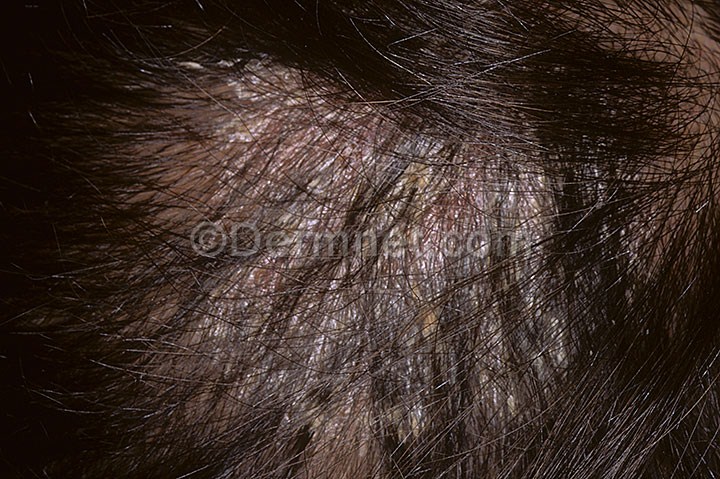
Disease: Psoriasis pictures Lichen Planus and related diseases